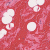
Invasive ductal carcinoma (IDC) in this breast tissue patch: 0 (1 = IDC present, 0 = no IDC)